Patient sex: M
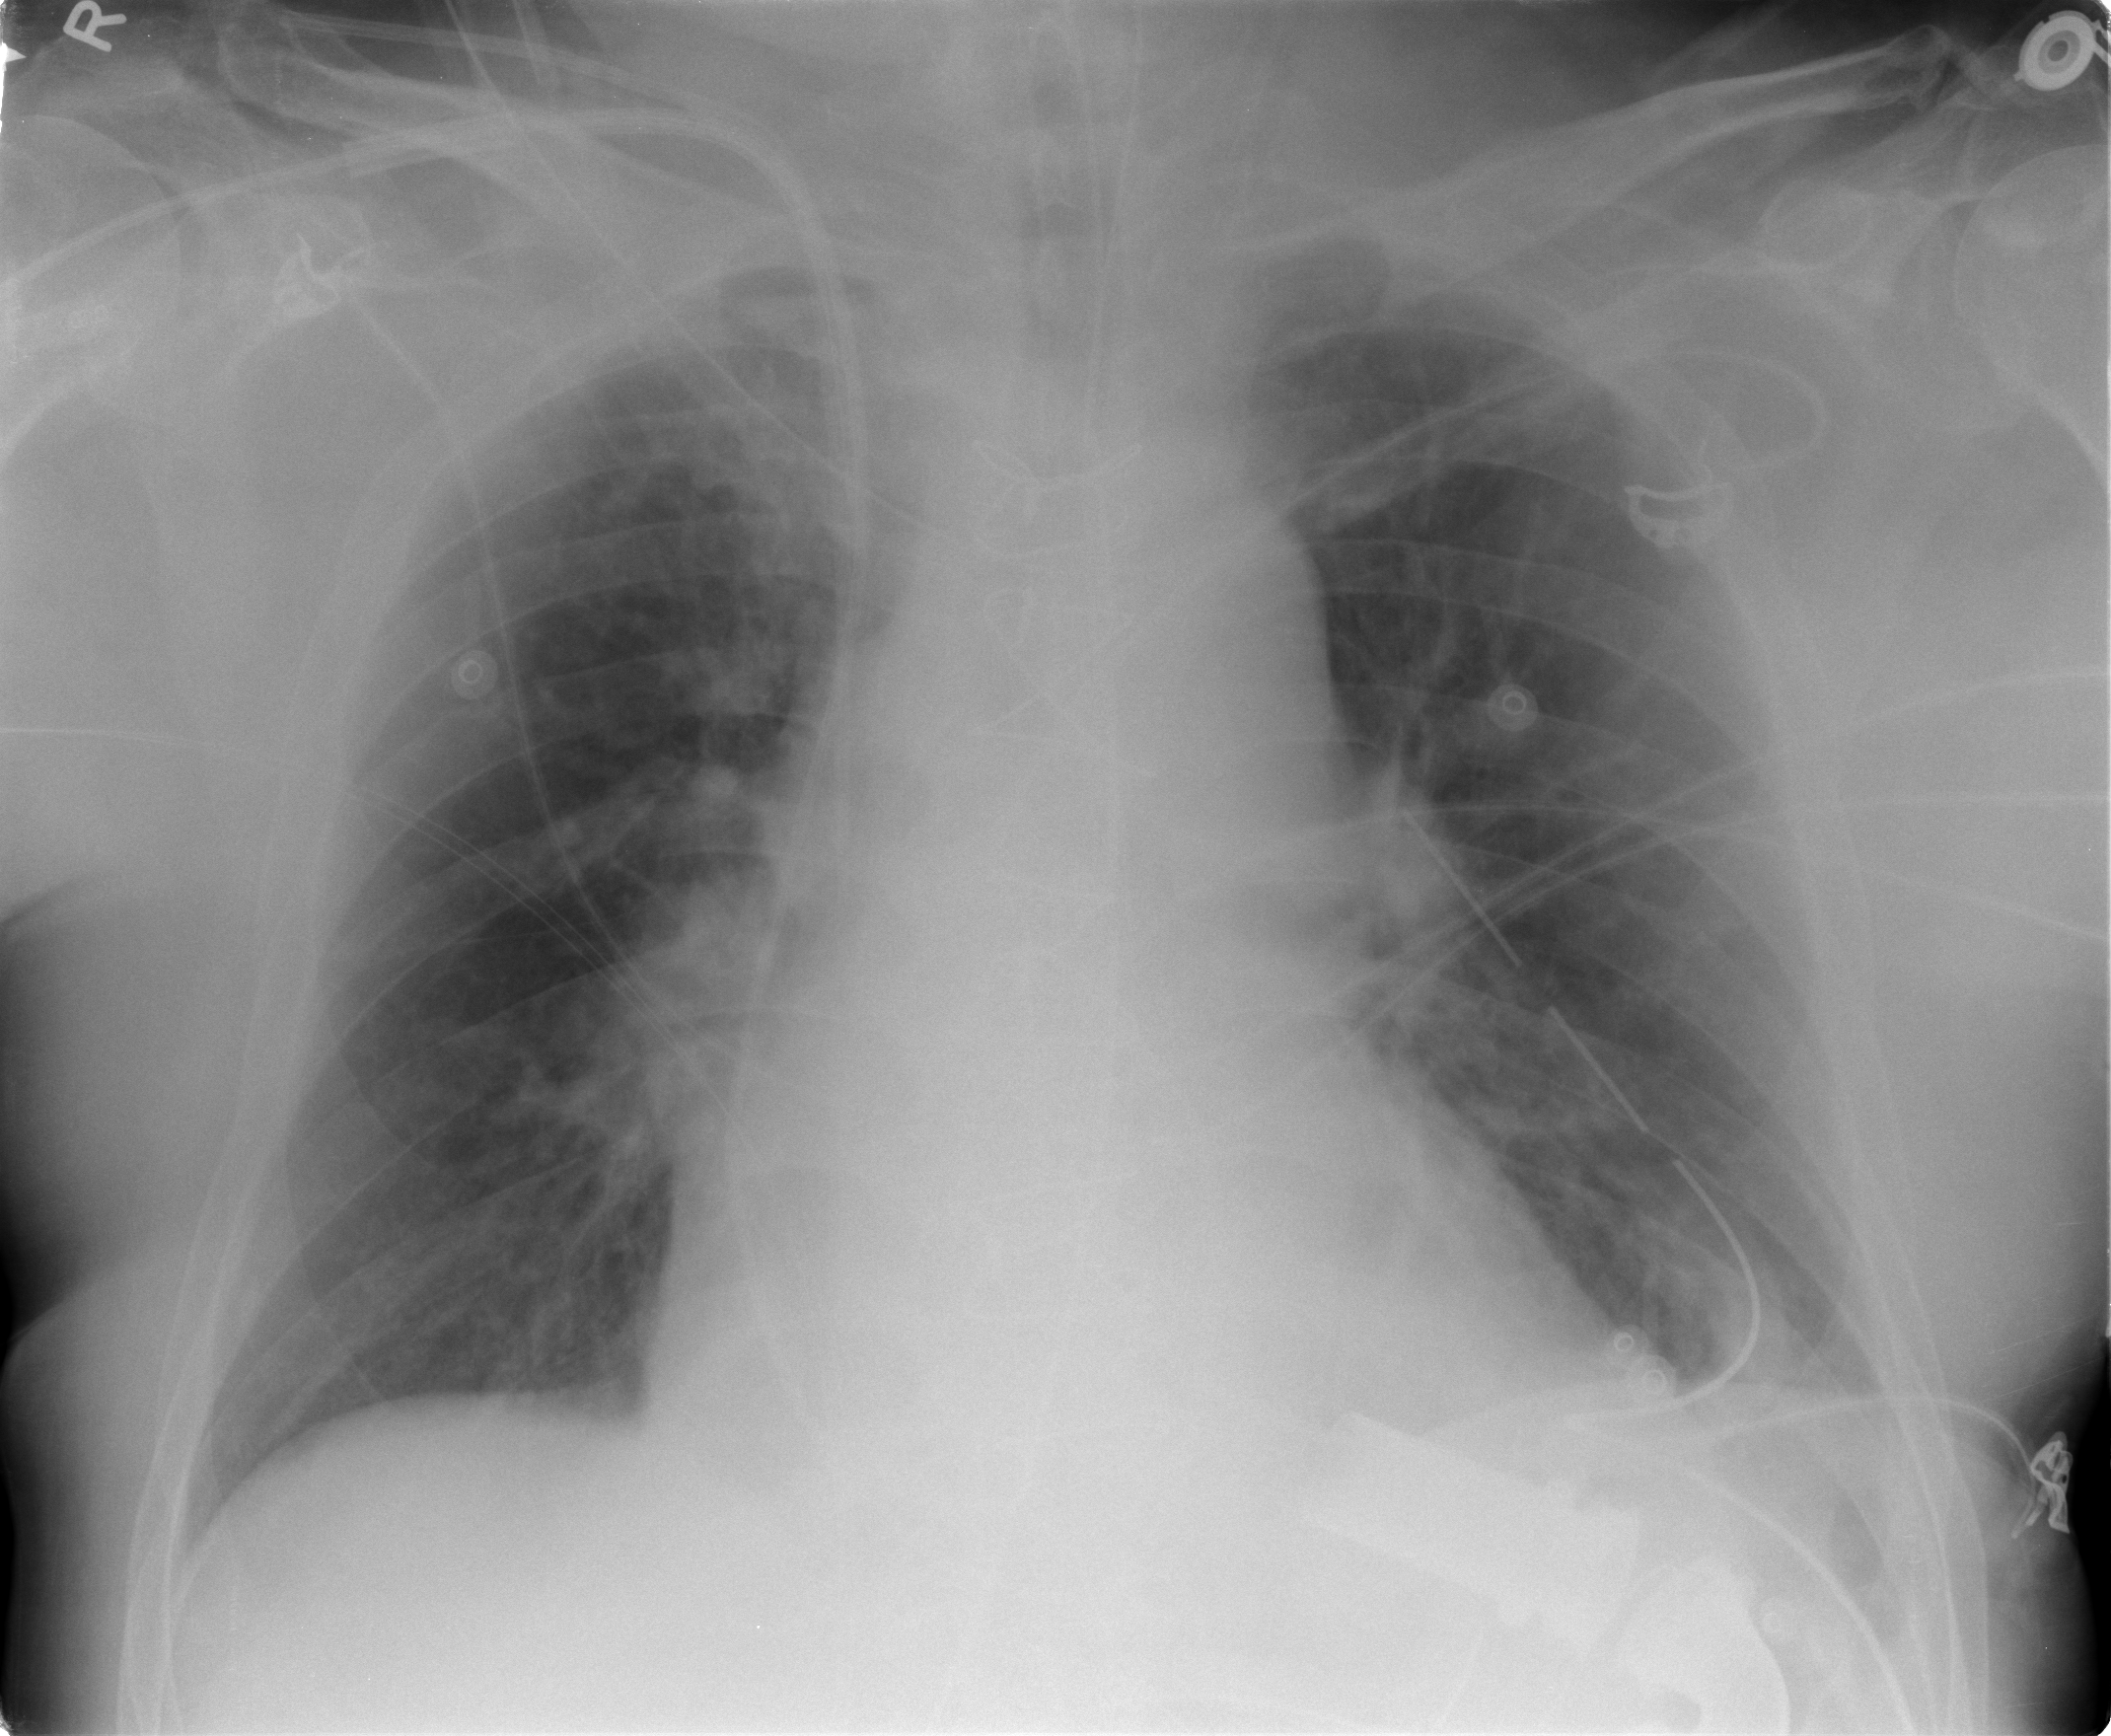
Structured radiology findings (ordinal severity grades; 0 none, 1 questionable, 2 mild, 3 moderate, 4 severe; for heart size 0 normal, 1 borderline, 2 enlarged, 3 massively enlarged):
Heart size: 1
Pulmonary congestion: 2
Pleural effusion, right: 0
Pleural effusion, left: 1
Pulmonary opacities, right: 0
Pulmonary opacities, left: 0
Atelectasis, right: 0
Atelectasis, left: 1